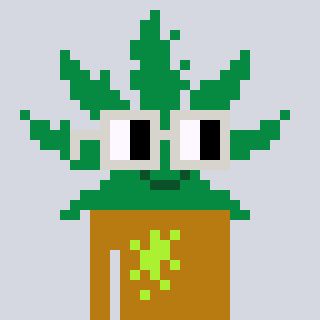
a pixel art character with square light gray glasses, a weed-shaped head and a gold-colored body on a cool background